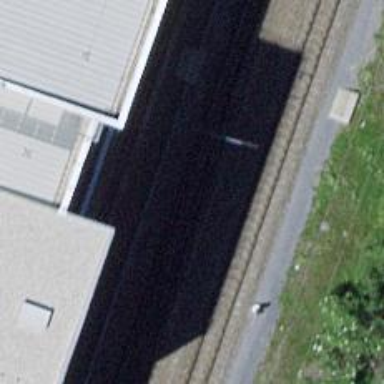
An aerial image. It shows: Railway switch.